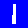
Digit: 1